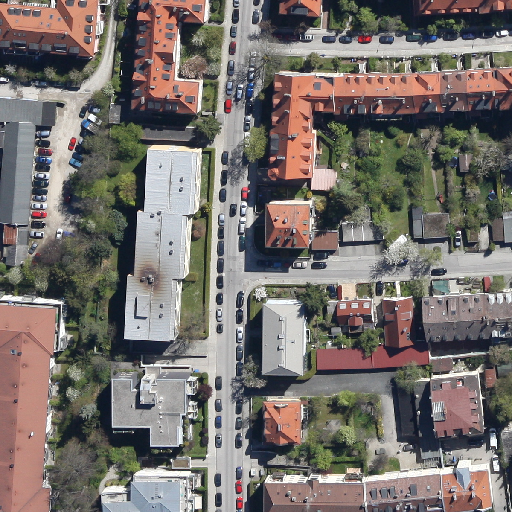
Referring expression: road